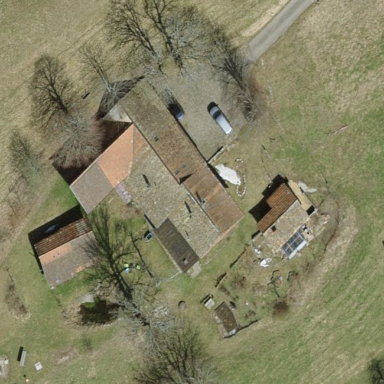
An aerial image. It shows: Farmyard area.